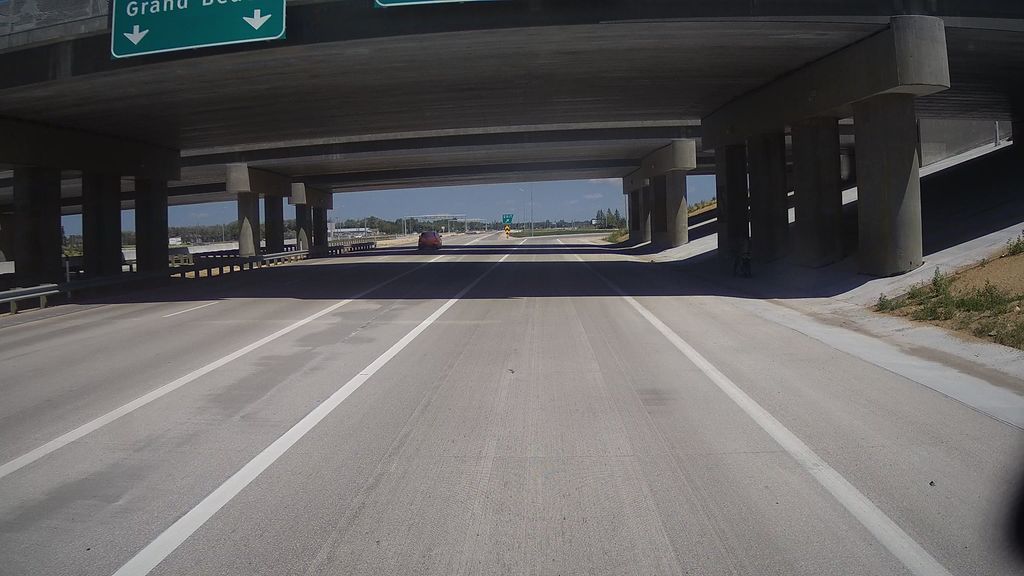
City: winnipeg